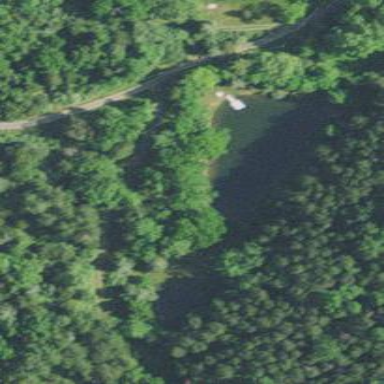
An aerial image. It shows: Serene pond surrounded by nature.